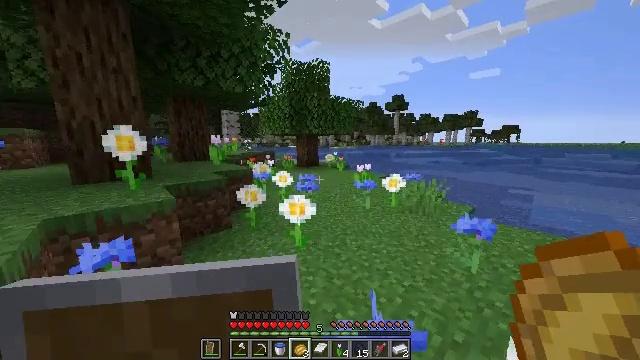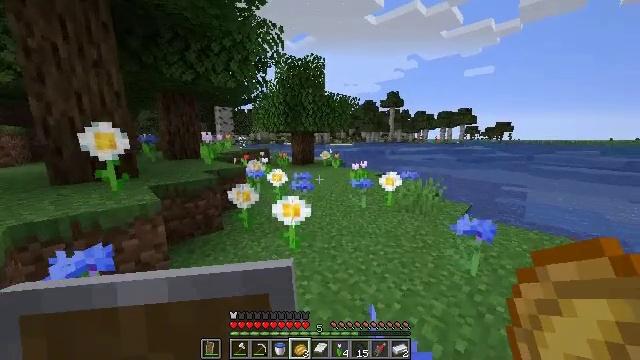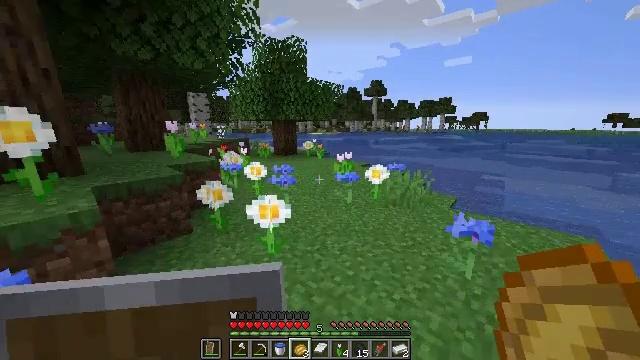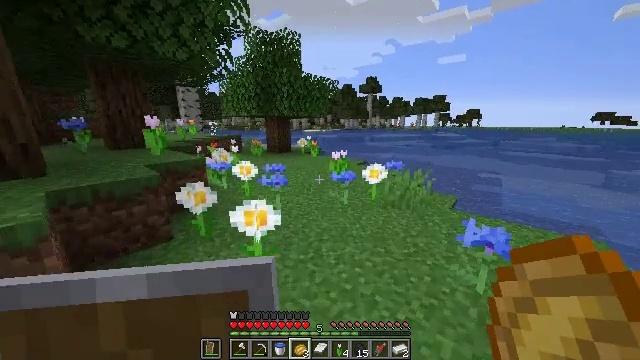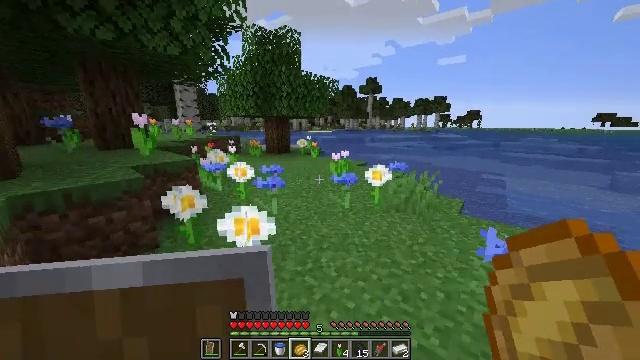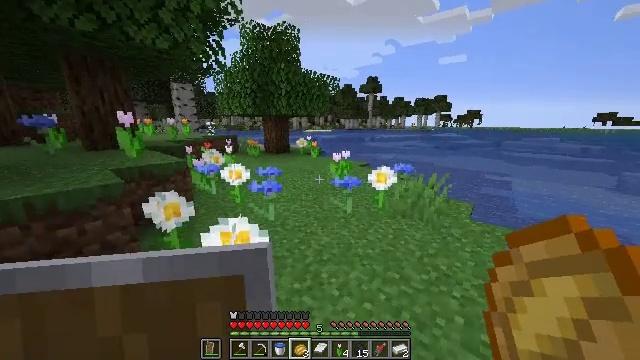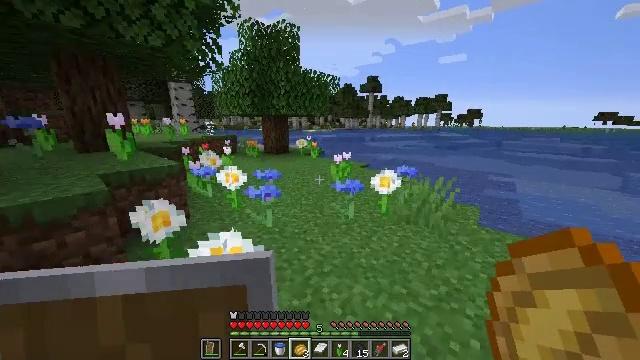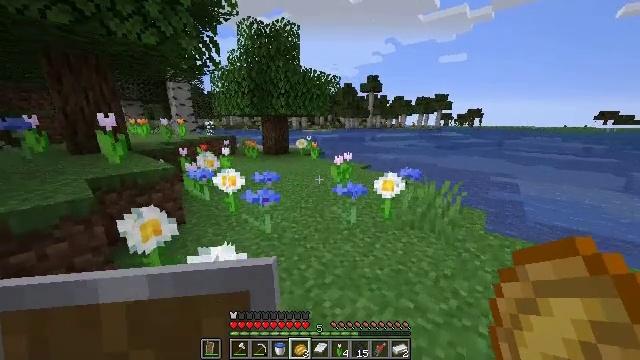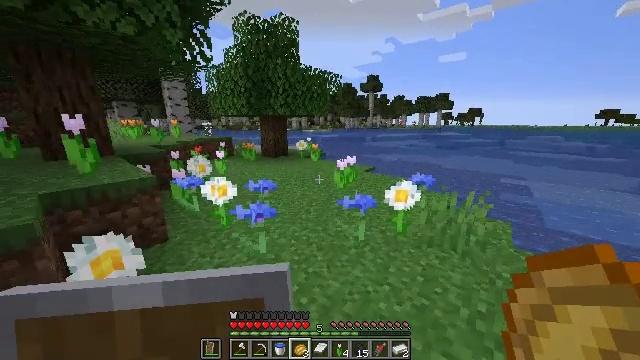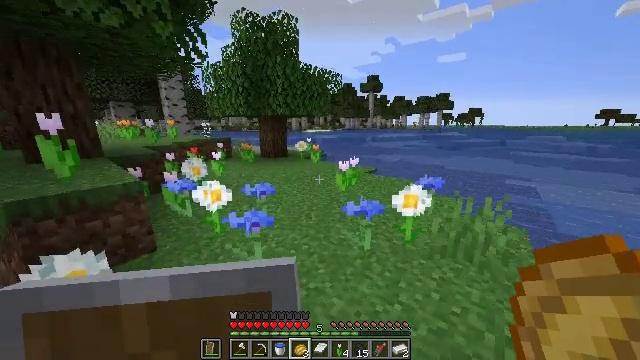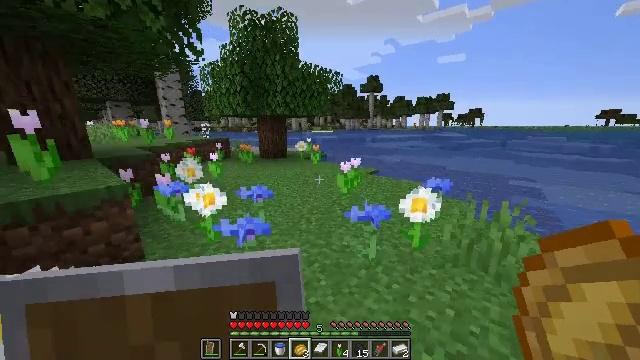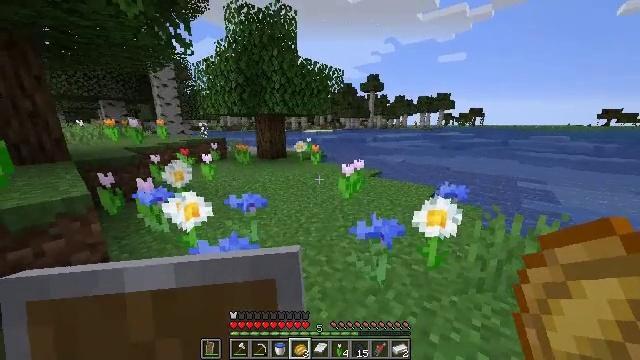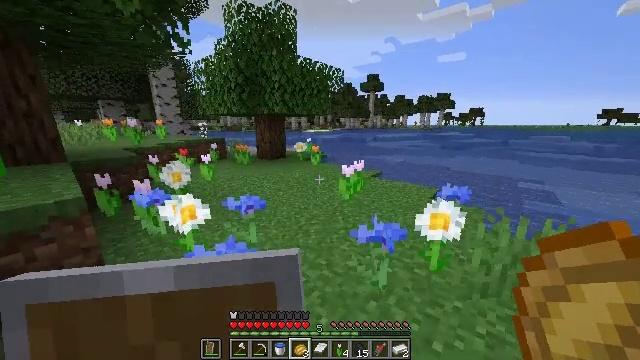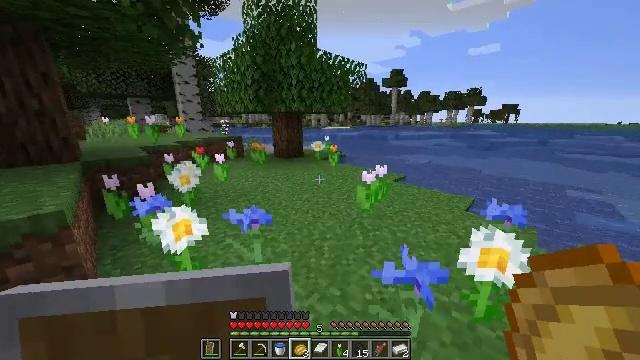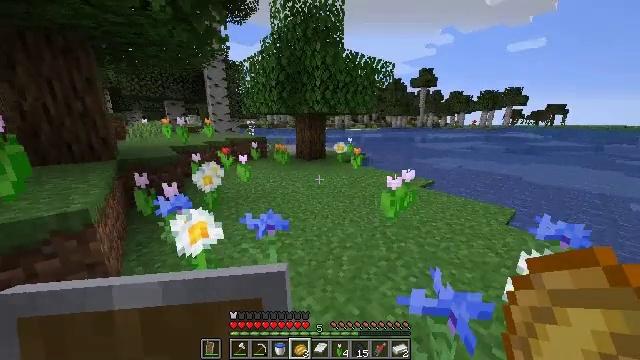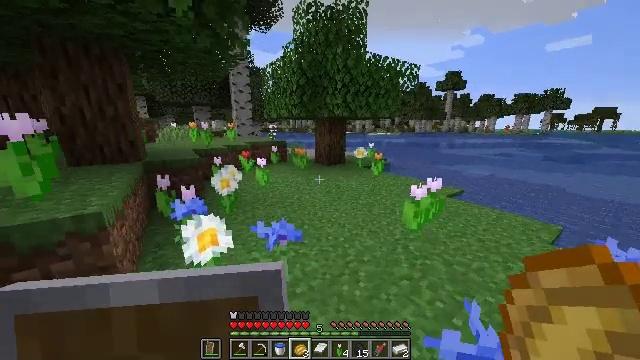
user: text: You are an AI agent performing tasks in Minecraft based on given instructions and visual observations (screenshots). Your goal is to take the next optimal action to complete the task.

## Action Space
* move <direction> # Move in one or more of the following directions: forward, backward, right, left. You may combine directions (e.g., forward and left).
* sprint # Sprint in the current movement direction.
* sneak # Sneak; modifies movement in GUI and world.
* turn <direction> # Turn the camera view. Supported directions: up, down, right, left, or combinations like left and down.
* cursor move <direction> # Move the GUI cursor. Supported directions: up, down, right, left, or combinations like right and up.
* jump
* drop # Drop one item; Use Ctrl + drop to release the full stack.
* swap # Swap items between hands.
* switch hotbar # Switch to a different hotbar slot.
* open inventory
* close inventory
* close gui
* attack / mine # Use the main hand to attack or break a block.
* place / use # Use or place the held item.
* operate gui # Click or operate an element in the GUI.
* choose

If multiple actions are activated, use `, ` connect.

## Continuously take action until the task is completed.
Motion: motion action
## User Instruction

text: Remove a baked potato from the inventory.
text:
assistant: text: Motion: move forward, sprint, turn right
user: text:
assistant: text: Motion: move forward, sprint, turn right and down
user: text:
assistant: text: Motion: move forward, sprint, turn right
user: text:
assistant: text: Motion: move forward, sprint
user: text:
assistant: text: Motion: move forward, sprint
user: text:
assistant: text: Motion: move forward, sprint
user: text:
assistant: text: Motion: move forward, sprint
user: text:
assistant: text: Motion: move forward, sprint
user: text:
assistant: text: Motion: move forward, sprint
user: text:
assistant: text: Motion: move forward, sprint
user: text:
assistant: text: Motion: move forward, sprint
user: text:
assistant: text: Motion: move forward, sprint
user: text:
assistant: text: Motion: move forward, sprint, turn left
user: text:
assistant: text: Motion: move forward, sprint, turn left
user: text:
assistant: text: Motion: move forward, sprint, turn left and up
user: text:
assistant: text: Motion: move forward, sprint, turn left
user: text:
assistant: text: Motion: move forward, sprint
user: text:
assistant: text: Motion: move forward, sprint
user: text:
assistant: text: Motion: move forward, sprint, turn right
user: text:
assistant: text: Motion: move forward and move left, sprint, turn right
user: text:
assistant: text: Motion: move forward and move left, sprint, turn right
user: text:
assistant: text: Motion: move forward and move left, sprint
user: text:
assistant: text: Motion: move forward and move left, sprint
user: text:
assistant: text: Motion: move forward and move left, sprint
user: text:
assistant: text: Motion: move forward and move left, sprint
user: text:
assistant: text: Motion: move forward and move left, sprint
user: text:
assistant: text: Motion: move forward and move left, sprint
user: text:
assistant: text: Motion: move forward and move left, sprint
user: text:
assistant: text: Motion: move forward and move left, sprint
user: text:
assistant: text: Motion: move forward and move left, sprint